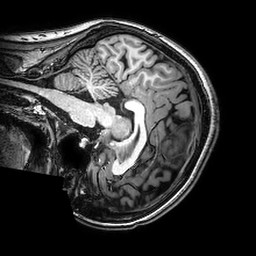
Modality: T1w
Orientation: sagittal
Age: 20
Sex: female
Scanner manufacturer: philips
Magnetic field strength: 3 T
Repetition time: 0.008294 s
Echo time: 0.00382 s